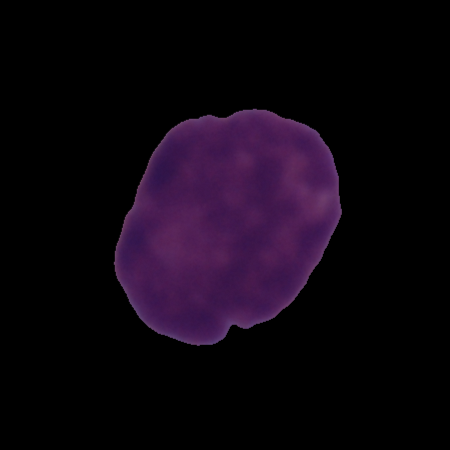
Label: cancer